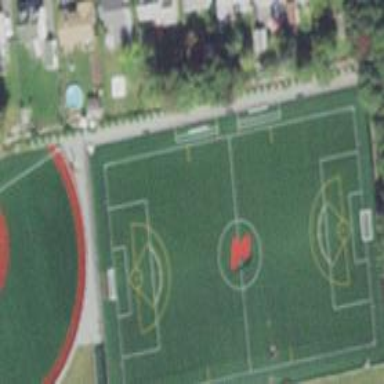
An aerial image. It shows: Softball pitch for leisure and sport activities.